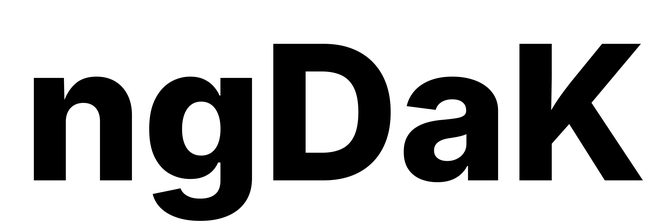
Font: Inter_ExtraBold